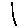
Label: line